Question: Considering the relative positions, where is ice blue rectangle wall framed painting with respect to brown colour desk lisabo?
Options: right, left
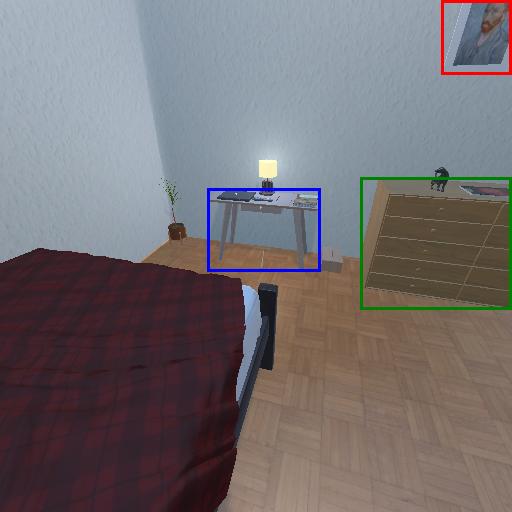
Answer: right